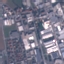
Land use / land cover: Industrial